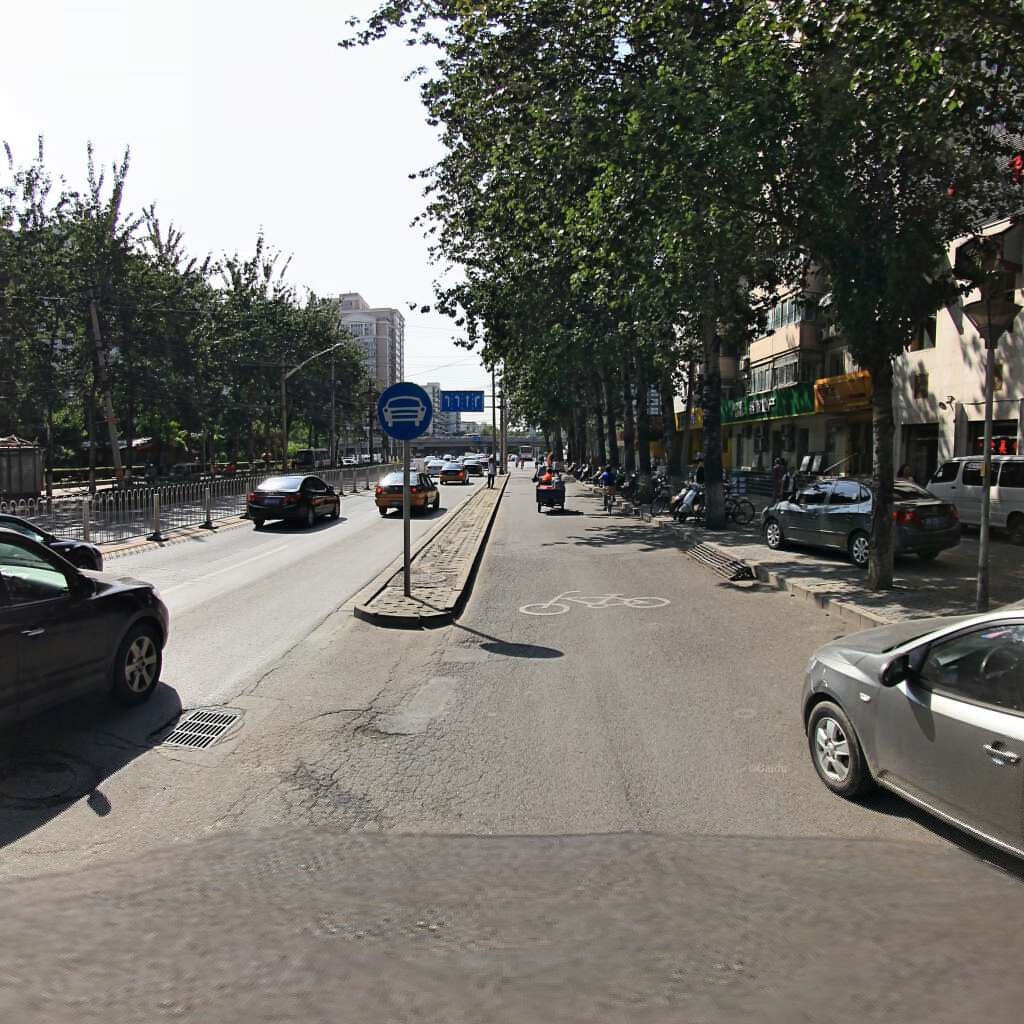
Region: Dongcheng
Road damage annotations: pothole, alligator crack, manhole cover, longitudinal crack